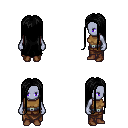
a pixel art fantasy rpg character, female body template, dark elf, purple skin, leather chest armor, robe skirt, black extra-long hairstyle, brown shoes, four views (front, back, left, right), 2x2 character sprite sheet, small pixel art, hard edges, no anti-aliasing